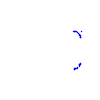
Particle: kaon